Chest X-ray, PA view. Patient: 63 years old, sex F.
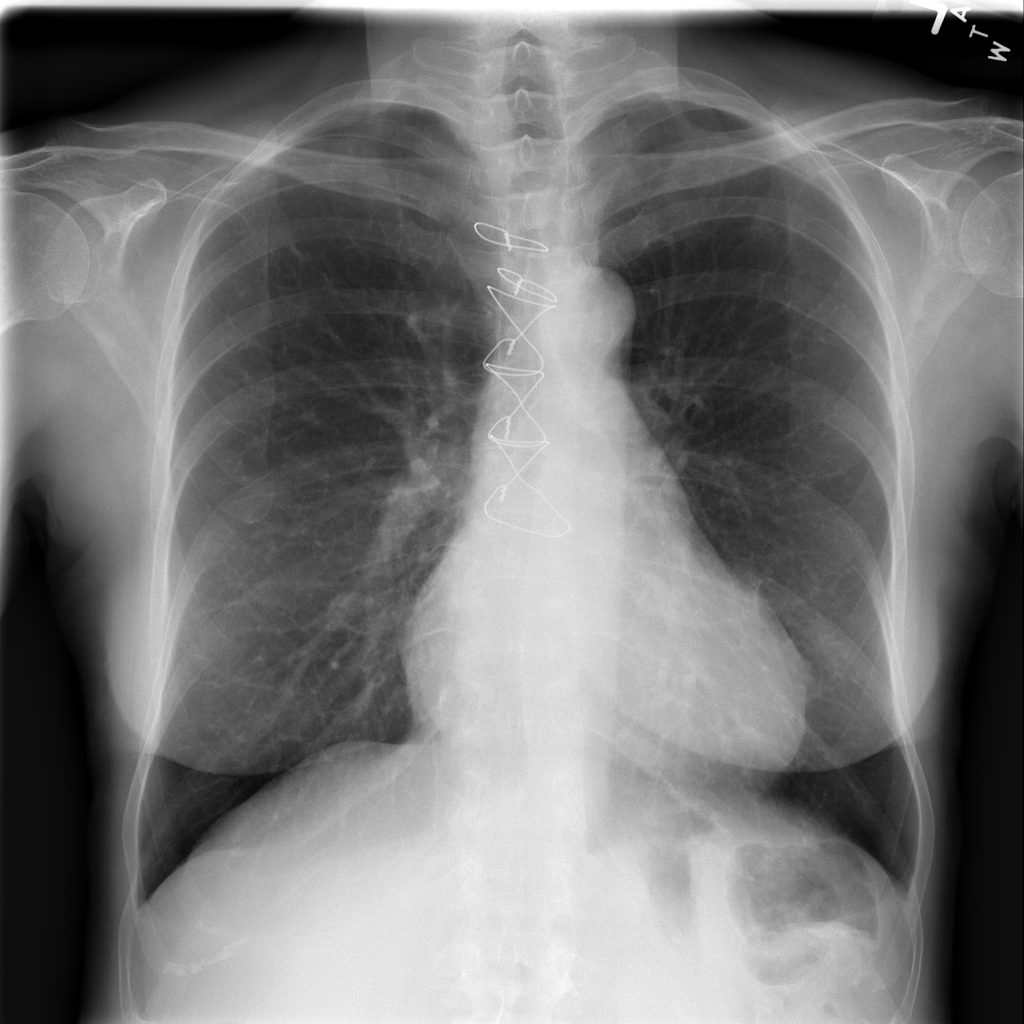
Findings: No Finding